Field crop: maize
Growth stage: 2
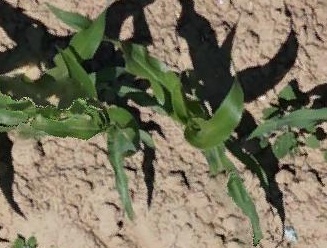
Species: maize